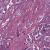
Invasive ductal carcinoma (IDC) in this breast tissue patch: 1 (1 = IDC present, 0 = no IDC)